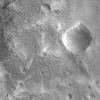
Atmospheric dust classification: not_dusty